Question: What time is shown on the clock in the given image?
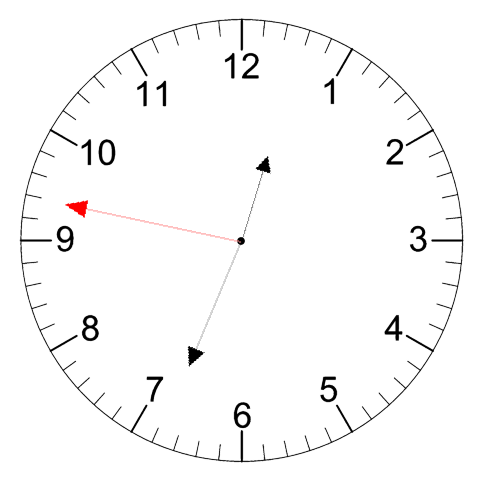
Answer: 12:33:47